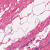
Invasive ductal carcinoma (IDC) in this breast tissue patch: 0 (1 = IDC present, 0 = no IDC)